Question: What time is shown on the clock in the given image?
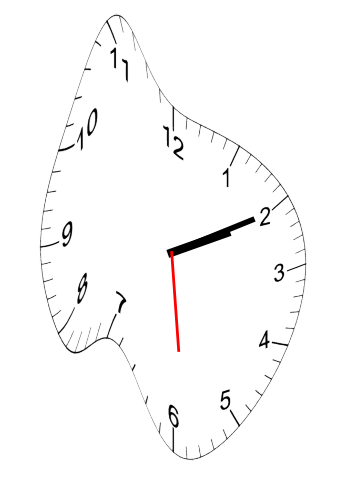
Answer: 02:10:29